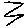
Label: zigzag